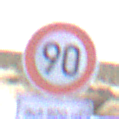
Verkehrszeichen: Geschwindigkeit90
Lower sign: LaengeEinerStrecke5
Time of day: Midday
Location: Outdoor (Nature)
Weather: PartlyCloudy
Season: NotSpecified
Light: Natural